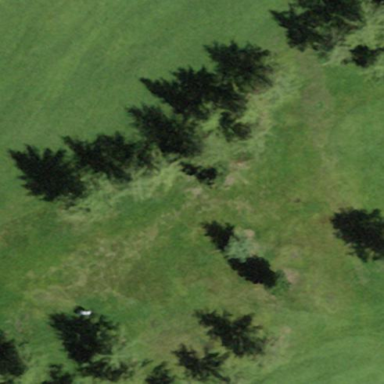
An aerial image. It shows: Forest dominated by needle-leaved trees.